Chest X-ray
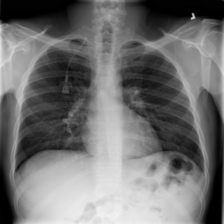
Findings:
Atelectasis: negative
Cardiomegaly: negative
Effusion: negative
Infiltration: negative
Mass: negative
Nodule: negative
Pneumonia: negative
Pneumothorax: negative
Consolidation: negative
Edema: negative
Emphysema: negative
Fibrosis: negative
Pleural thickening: negative
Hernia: negative